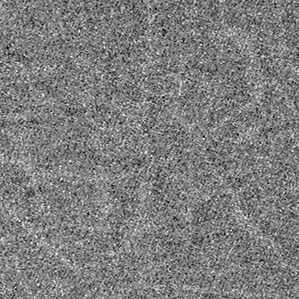
Label: frost